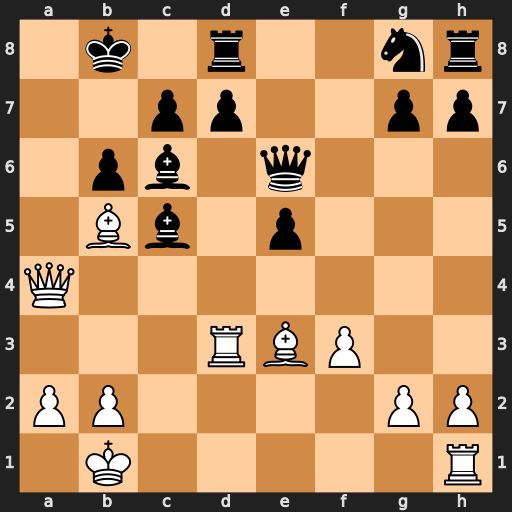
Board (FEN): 1k1r2nr/2pp2pp/1pb1q3/1Bb1p3/Q7/3RBP2/PP4PP/1K5R
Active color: w
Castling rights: -
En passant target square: -
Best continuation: Bxc6 Qxc6 Qxc6